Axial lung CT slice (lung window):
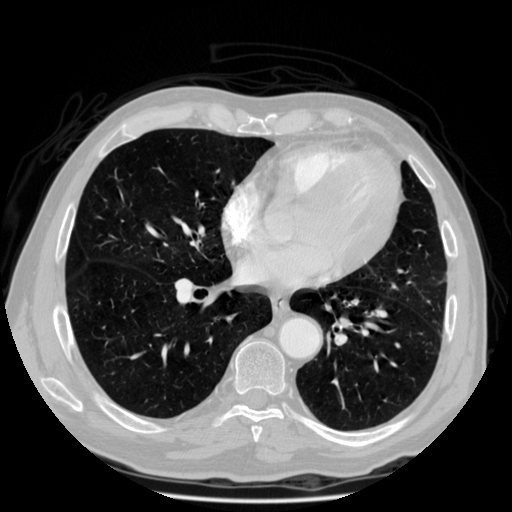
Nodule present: no